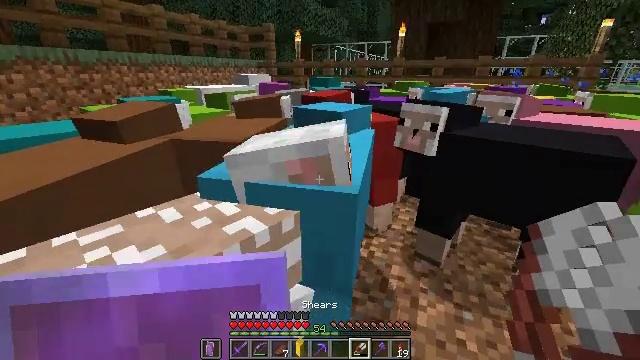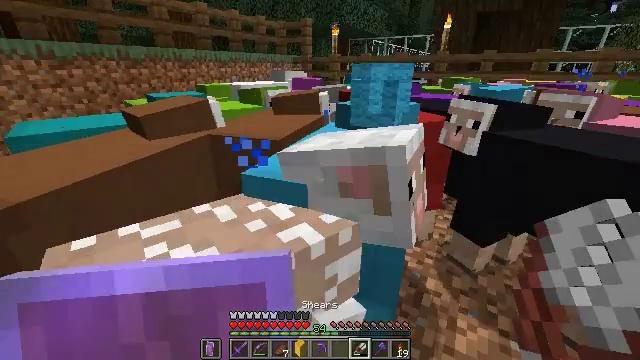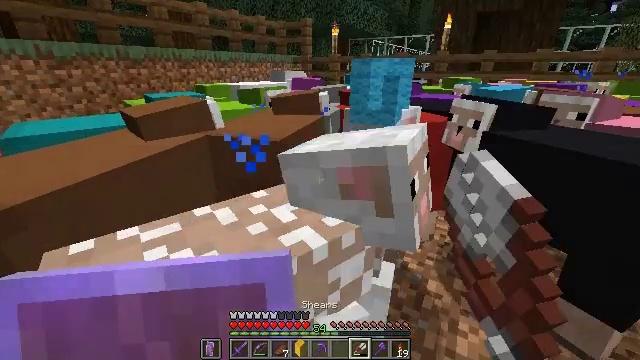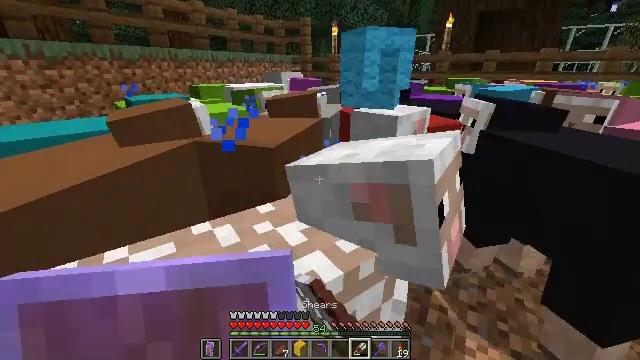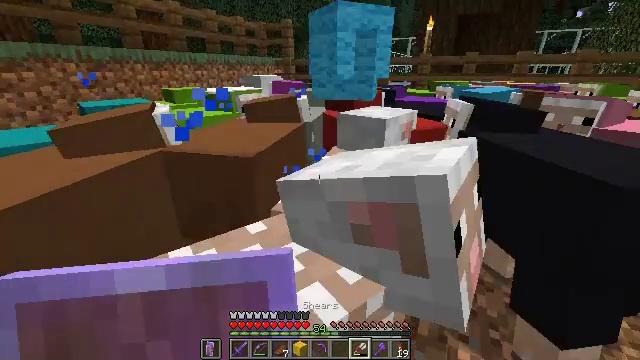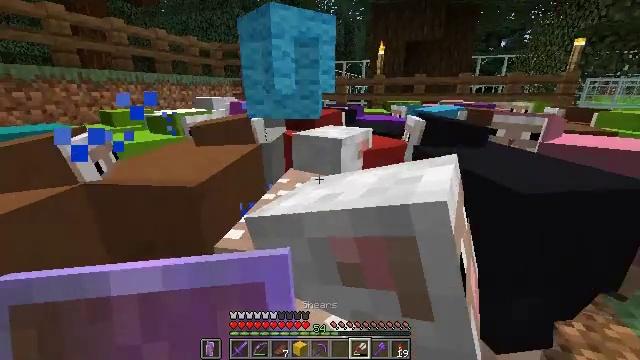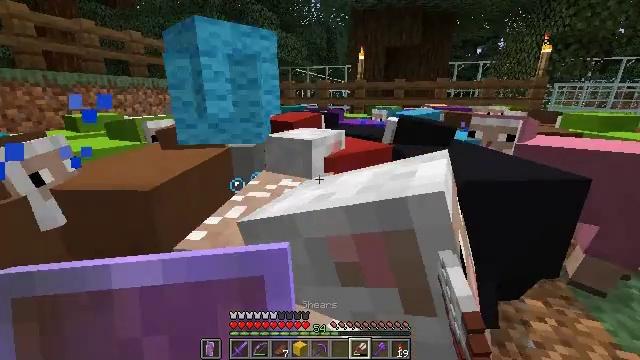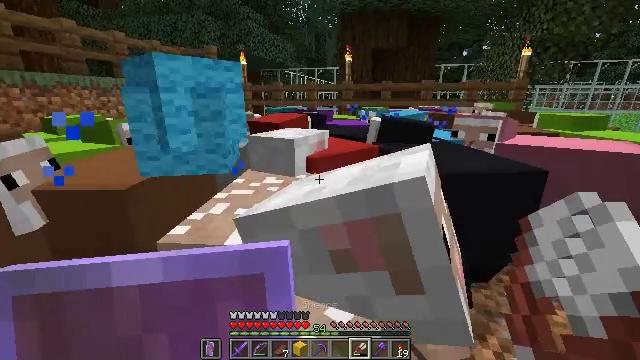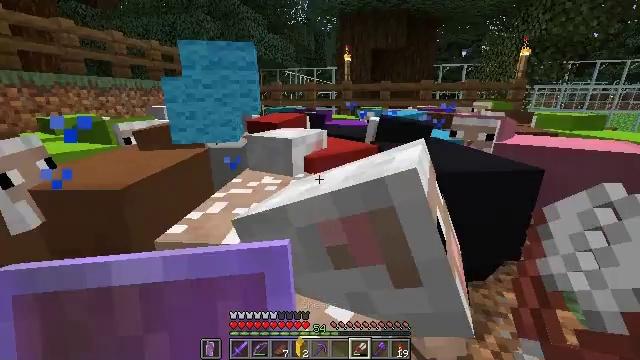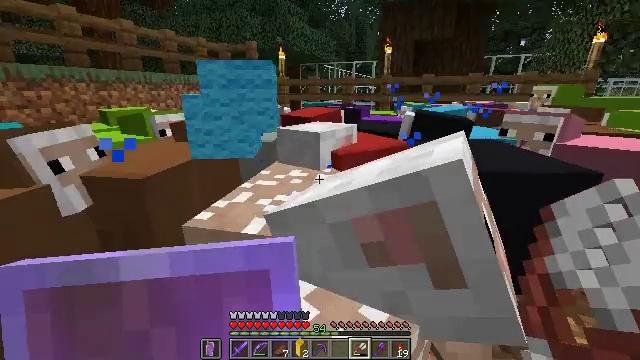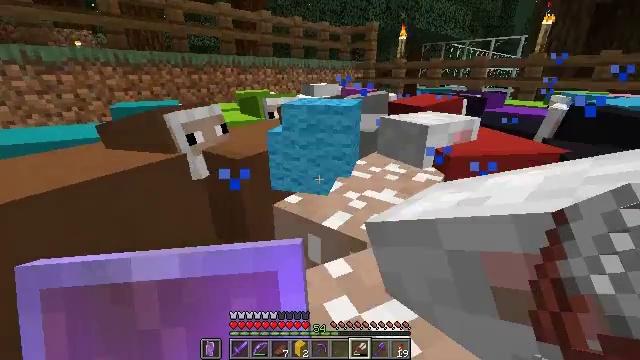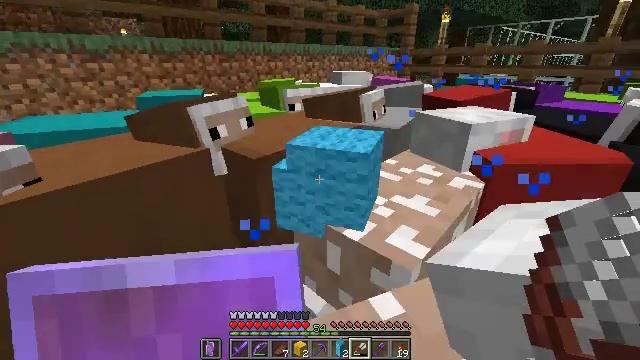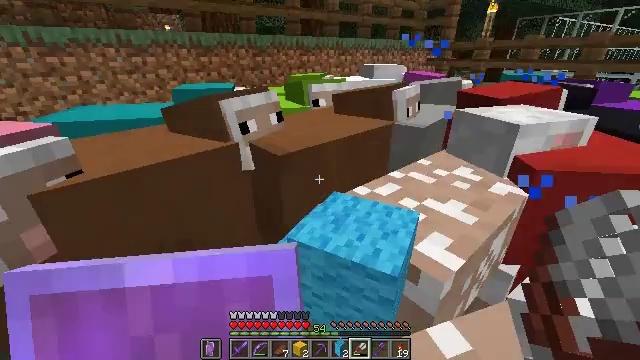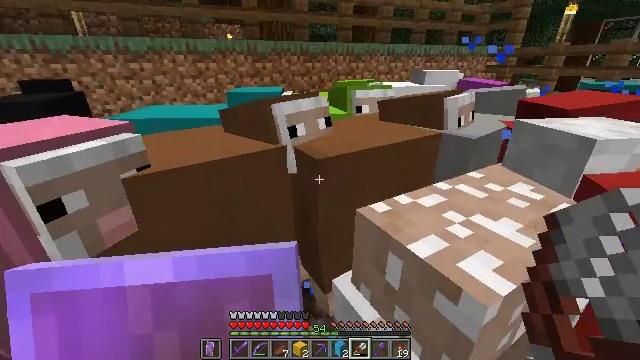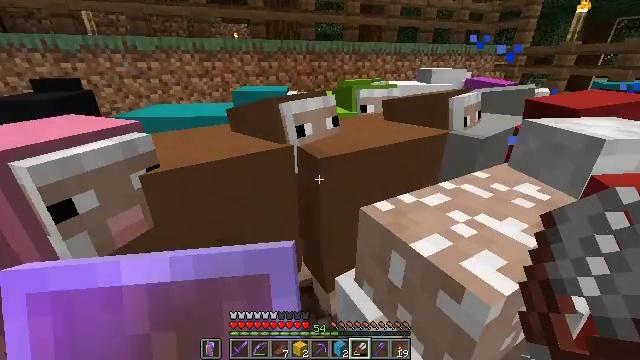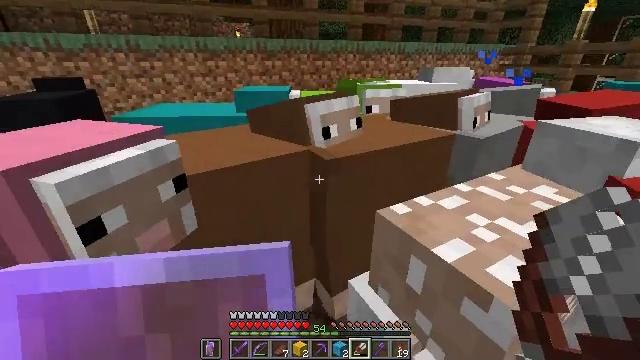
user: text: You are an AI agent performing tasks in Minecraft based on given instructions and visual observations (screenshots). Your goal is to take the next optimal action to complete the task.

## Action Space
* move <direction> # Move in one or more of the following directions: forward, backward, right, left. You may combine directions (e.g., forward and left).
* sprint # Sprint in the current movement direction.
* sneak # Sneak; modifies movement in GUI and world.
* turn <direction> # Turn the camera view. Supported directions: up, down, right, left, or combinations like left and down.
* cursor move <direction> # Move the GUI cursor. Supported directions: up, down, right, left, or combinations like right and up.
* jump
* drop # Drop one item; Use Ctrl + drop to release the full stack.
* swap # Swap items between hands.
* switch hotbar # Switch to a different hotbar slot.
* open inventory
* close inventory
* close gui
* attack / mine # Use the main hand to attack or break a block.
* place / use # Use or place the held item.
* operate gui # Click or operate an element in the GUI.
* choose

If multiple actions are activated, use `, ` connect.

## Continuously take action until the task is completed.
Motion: motion action
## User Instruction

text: Hunt aquatic mobs.
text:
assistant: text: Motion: move forward, turn left, use / place
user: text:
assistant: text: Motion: move forward, use / place
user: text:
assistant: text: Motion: move forward, use / place
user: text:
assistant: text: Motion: move forward, turn right
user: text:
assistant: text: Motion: turn right and up, use / place
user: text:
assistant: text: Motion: turn right, use / place
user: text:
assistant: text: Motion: turn right
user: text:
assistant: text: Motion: move forward, use / place
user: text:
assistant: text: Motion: move forward, turn left and down, use / place
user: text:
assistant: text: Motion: move forward, turn left and down
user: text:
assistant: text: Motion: move forward, turn left and down, use / place
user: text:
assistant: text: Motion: turn left and down, use / place
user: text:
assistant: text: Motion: turn left and up
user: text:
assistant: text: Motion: turn left, use / place
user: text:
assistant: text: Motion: use / place
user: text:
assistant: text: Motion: turn left
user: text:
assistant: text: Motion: turn left, use / place
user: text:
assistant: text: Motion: use / place
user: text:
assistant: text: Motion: no_op
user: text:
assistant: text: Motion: turn left, use / place
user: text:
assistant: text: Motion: move forward, turn left and down, use / place
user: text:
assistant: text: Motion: move forward, use / place
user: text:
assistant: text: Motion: move forward, turn right and up
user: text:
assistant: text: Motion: move forward, turn right, use / place
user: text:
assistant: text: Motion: turn right, use / place
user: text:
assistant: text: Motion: turn right, use / place
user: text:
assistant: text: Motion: turn right
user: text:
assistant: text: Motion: turn left, use / place
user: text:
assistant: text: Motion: turn left and up, use / place
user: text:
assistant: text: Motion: turn left, use / place